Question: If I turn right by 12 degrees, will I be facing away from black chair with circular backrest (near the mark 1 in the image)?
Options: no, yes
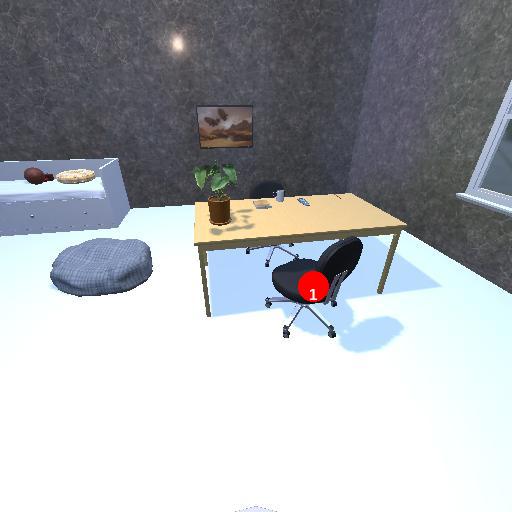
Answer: no